Field crop: maize
Growth stage: 2
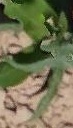
Species: maize